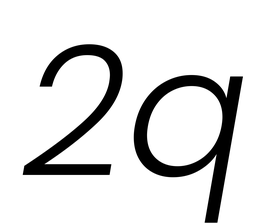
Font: Poppins-LightItalic